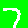
Digit: 7